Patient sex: M
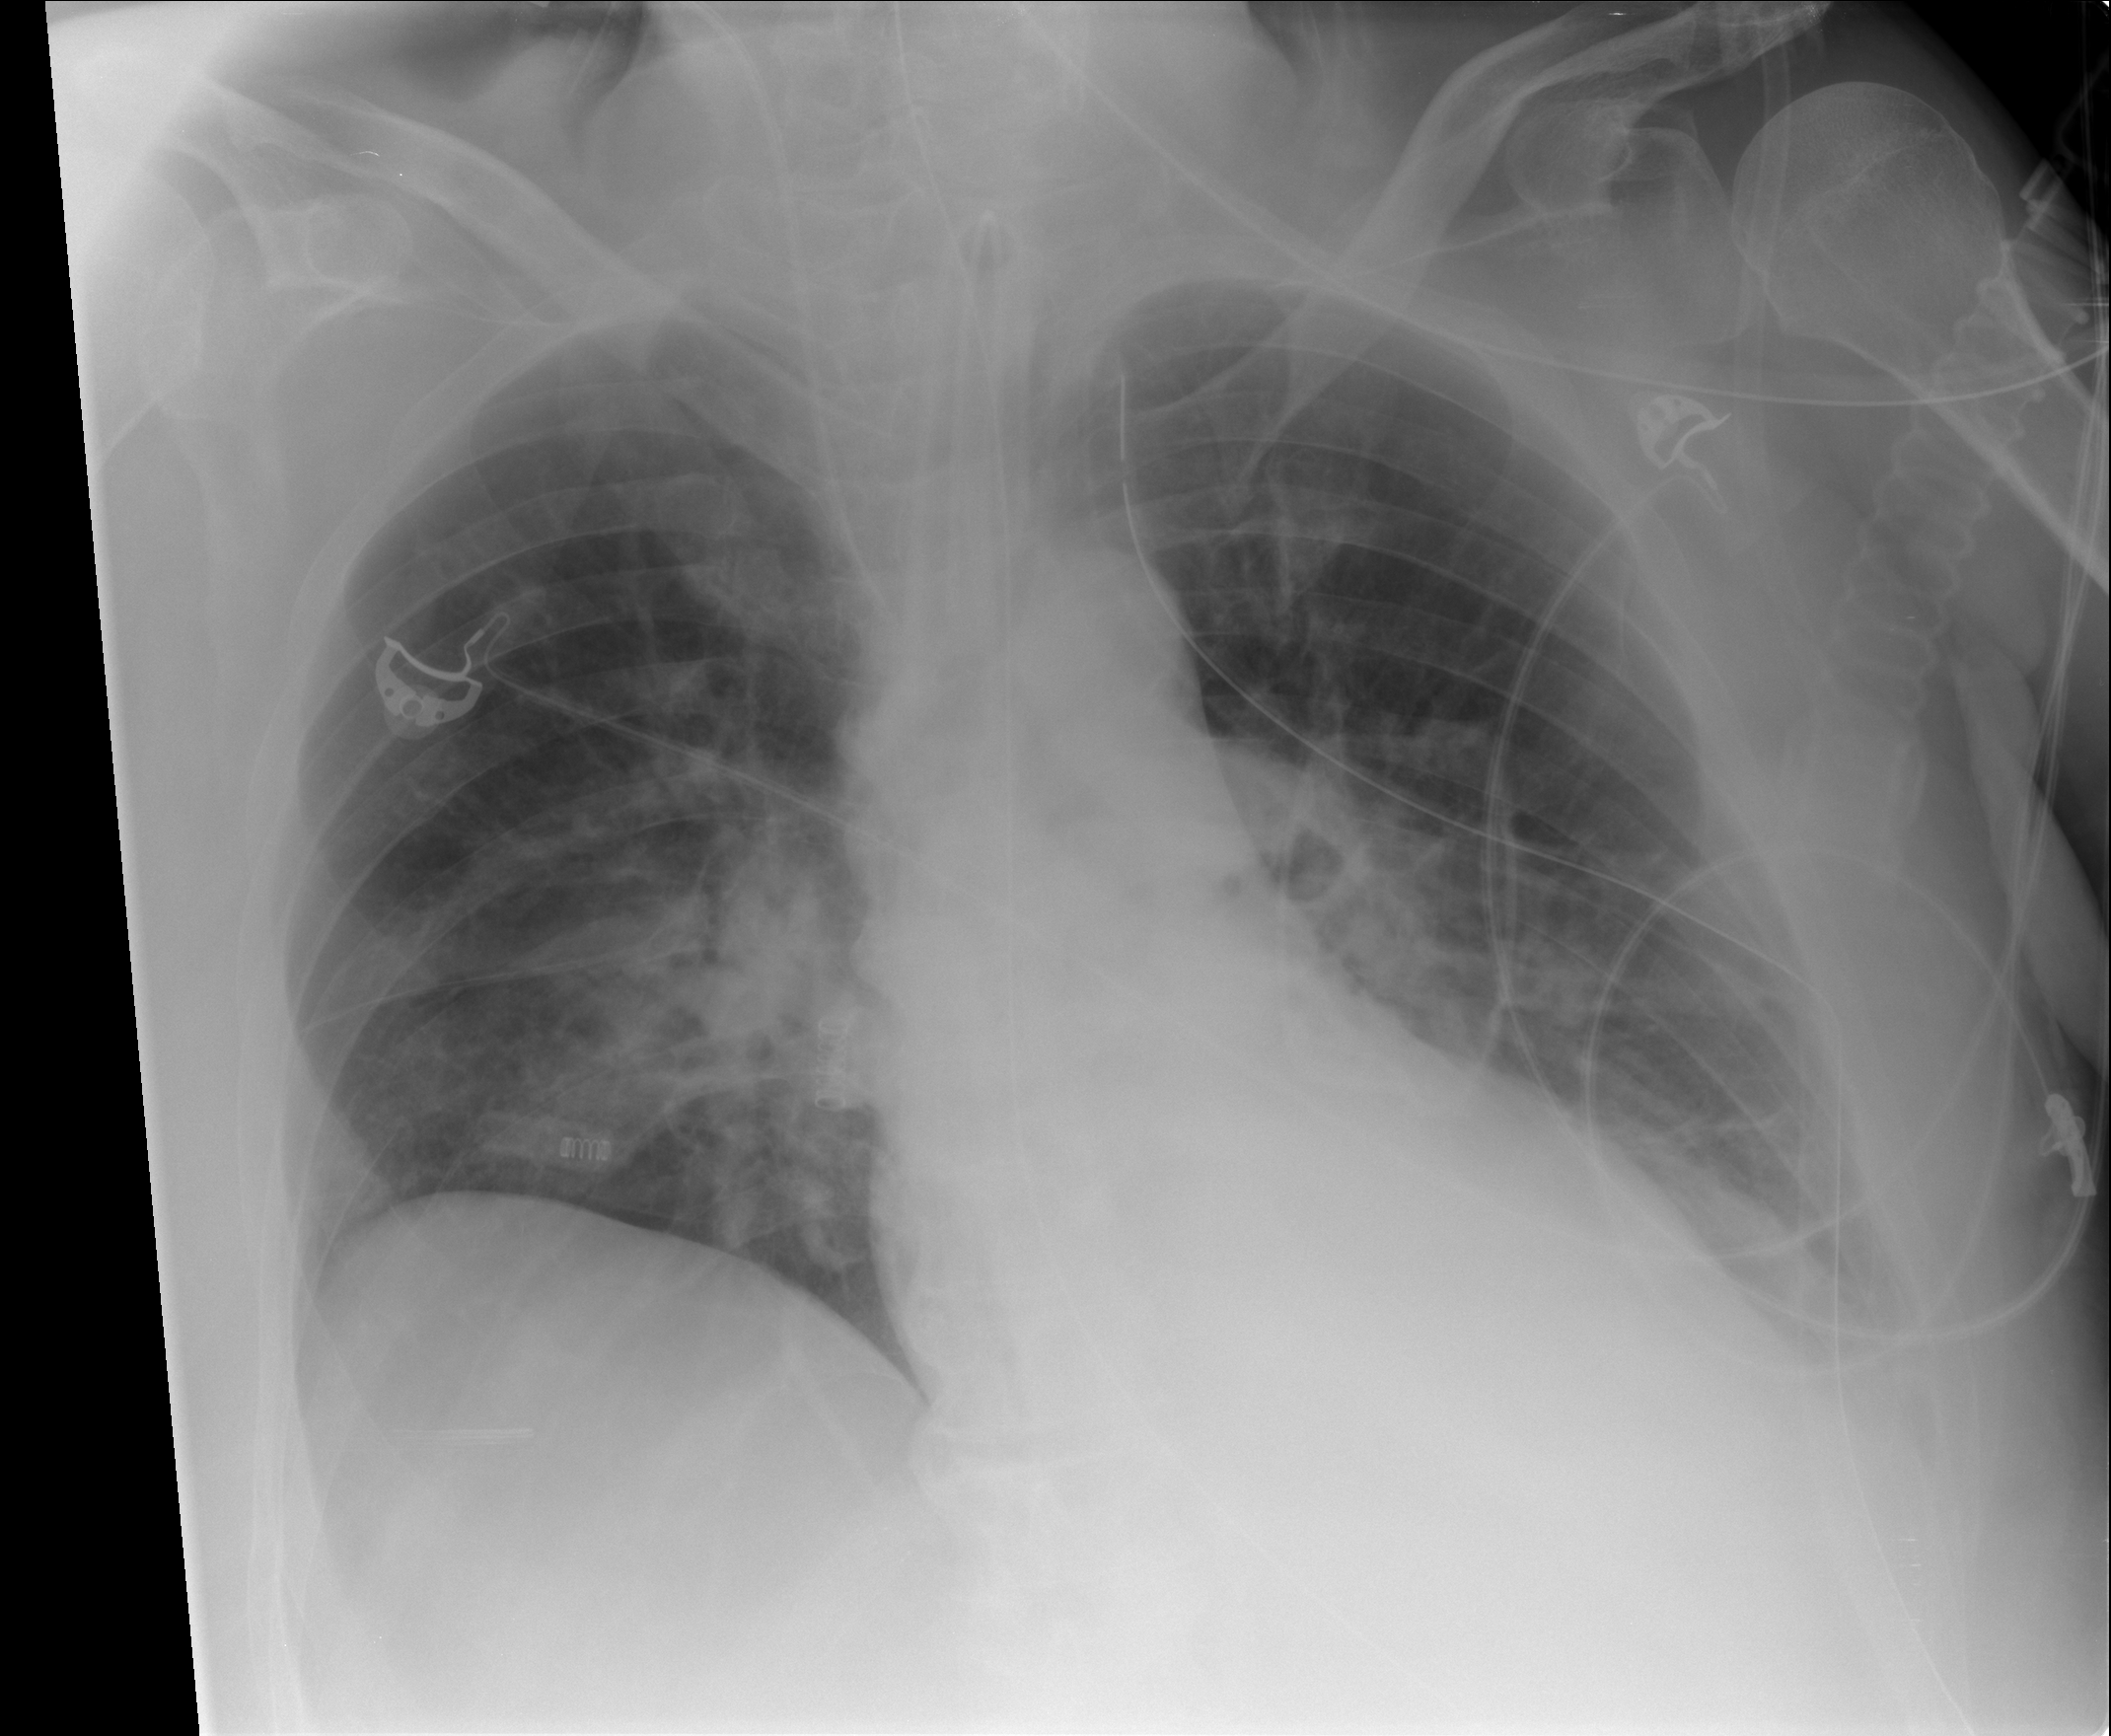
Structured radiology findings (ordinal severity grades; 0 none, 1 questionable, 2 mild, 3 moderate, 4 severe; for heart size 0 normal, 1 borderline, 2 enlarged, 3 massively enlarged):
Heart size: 2
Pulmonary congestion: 3
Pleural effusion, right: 1
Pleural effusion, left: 2
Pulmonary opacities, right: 2
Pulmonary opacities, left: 2
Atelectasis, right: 2
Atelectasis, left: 2